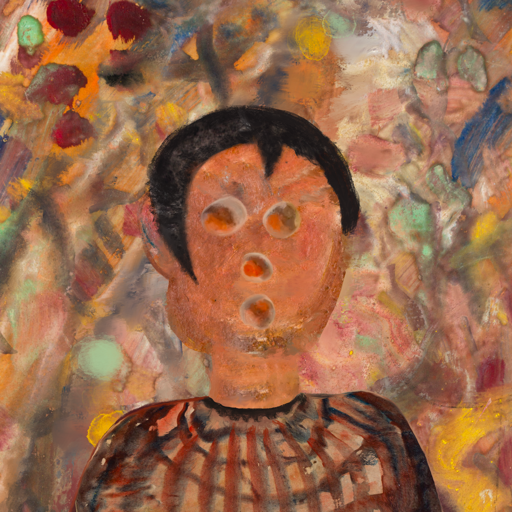
Background: Mother_And_Son_Mother, Head And Neck Front: Boggyland, Face Front: Rupkatha, Bust: Orphan, Hair Front: Roy_Bahadur, Head Accessory: Blank, Second Necklace: Blank, Necklace: Blank, Baby: Blank